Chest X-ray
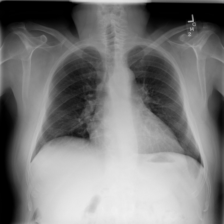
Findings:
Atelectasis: negative
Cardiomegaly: negative
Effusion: negative
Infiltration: negative
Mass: negative
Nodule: negative
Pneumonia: negative
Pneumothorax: negative
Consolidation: negative
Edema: negative
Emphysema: negative
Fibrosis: negative
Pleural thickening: negative
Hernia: negative